Field crop: tomato
Growth stage: 1
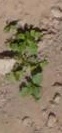
Species: portulaca